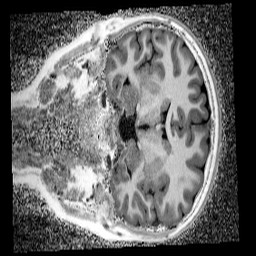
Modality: UNIT1_denoised
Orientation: coronal
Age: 10
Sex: male
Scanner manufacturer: siemens
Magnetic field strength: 3 T
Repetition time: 4 s
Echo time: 0.00299 s